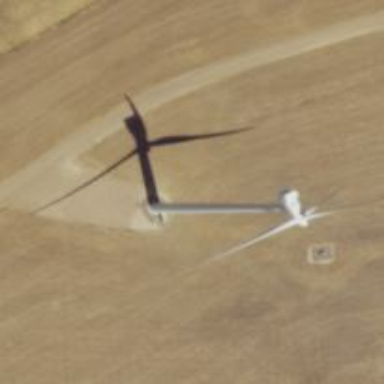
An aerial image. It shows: Wind generator with horizontal axis. The generator is wind turbine.